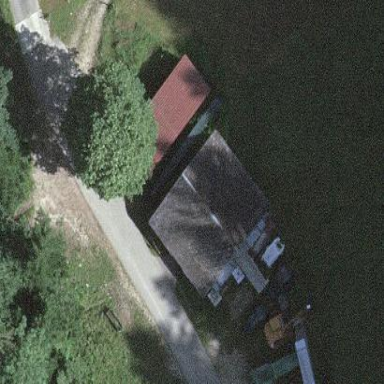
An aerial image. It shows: Farm auxiliary building.